Question: I have having ass issue with an iOS8 app, I use auto layout but not size classes in my storyboard. My app works as expected in iPhone 4s and on iPhone 6+ but when viewed on an iPhone 5/5S/6 the window seems to be the wrong size, I get a black border at the top and bottom of the screen. I have attached a screenshot below. What could cause this? I have never encountered it before..
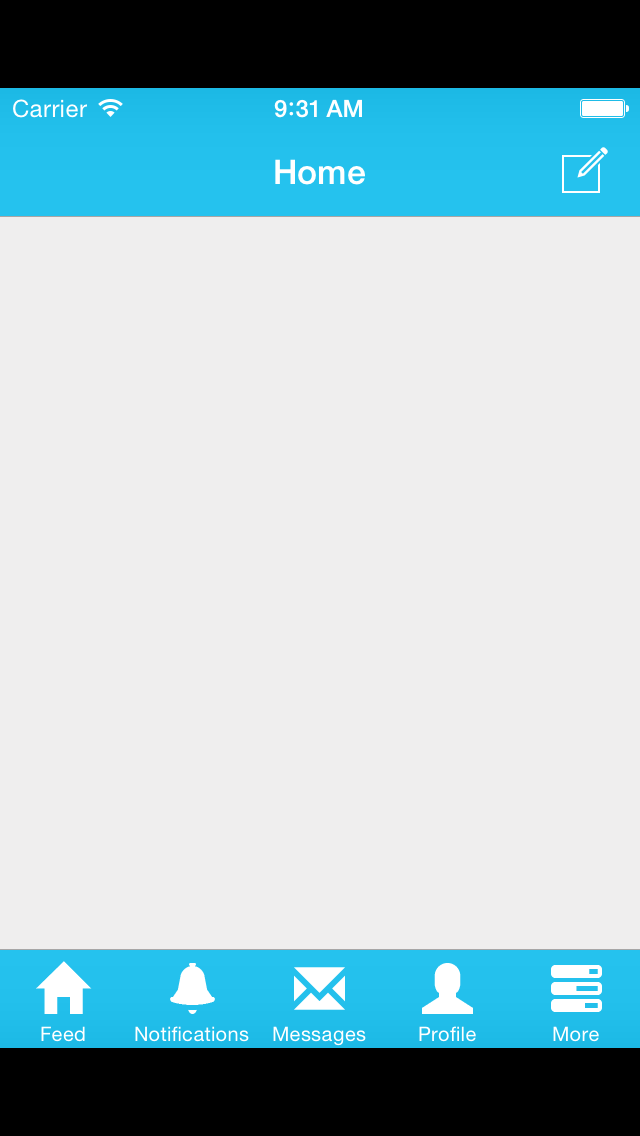
Answer: You are missing the correct size of launch screen for 4" and 4.7" devies. If you have them in your project make sure they are in the list of launch screen in te info.plist. If you are using image assets make sure they are present in the 'LaunchImage' section.